Field crop: maize
Growth stage: 2
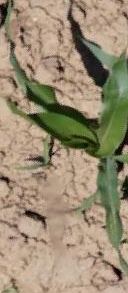
Species: maize